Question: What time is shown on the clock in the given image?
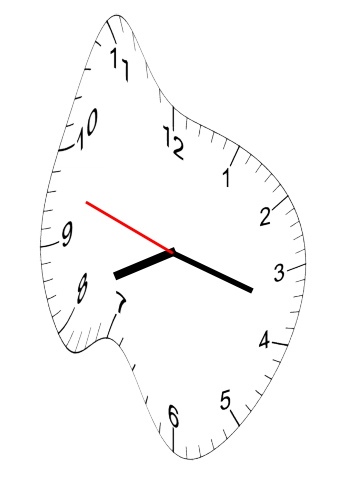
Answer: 08:17:48